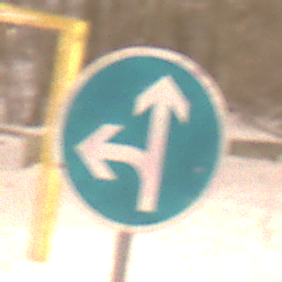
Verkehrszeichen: VorgeschriebeneFahrtrichtungGeradeausOderLinks
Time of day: Night
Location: Outdoor (Urban)
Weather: Overcast
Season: Winter
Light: Artificial